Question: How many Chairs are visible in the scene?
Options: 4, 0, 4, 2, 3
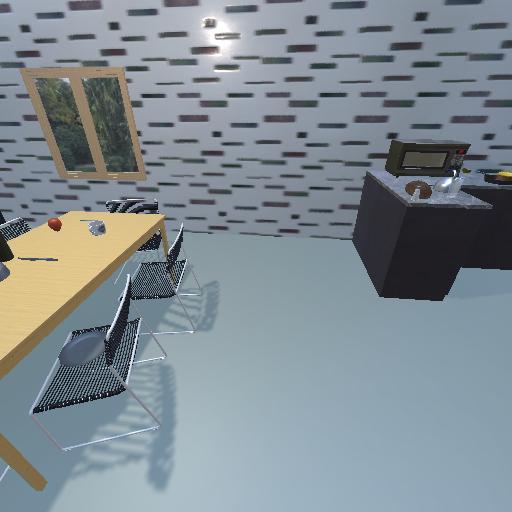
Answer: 4